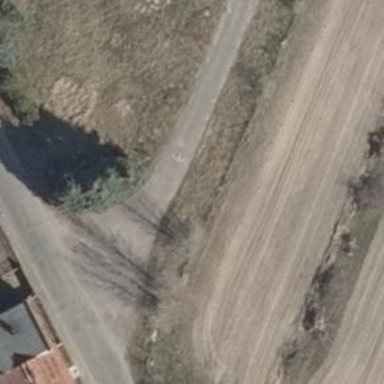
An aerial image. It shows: Well-maintained track road of grade 1.